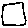
Label: square